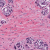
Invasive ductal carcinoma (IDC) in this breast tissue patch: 1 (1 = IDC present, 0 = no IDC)